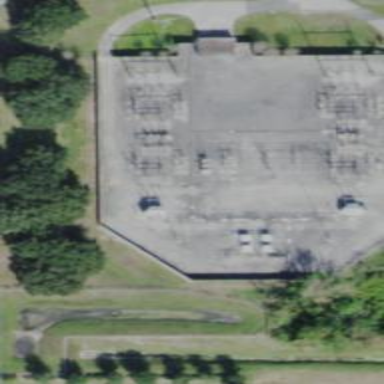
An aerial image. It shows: Distribution level power substation enclosed by fence.